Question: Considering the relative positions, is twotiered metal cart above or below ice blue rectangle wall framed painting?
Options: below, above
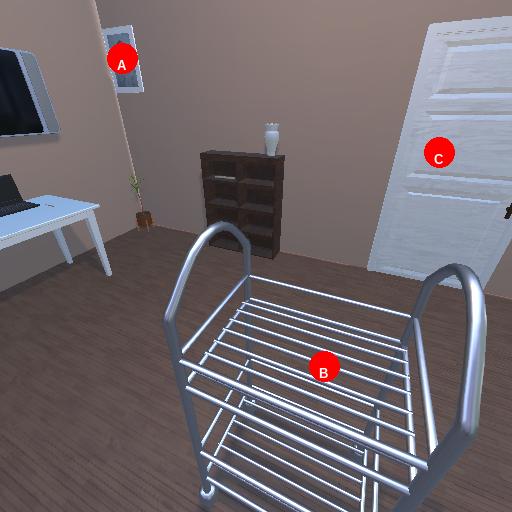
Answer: below